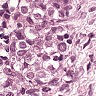
Metastatic tissue present: yes